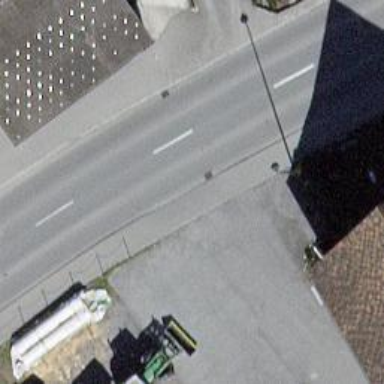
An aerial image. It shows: Tertiary road with asphalt surface.